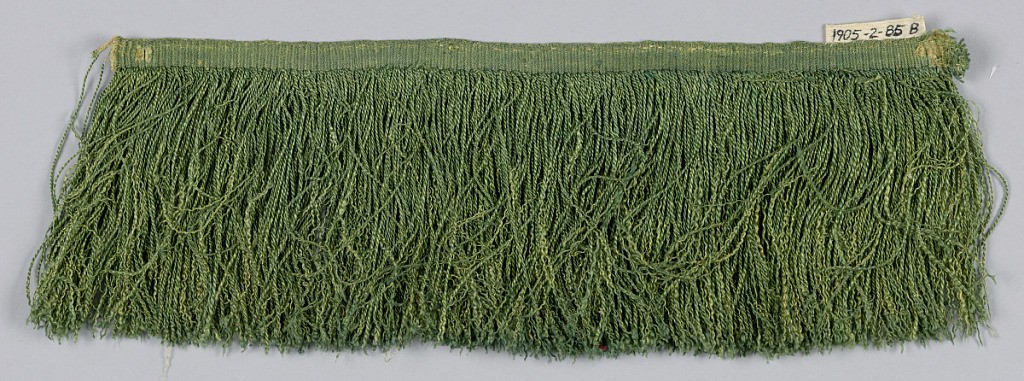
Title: Fringe
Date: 16th century
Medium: silk Technique: woven
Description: Green fringe with a plain-woven heading and a skirt of green threads.